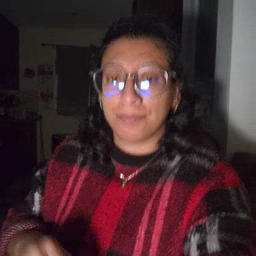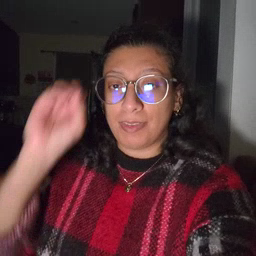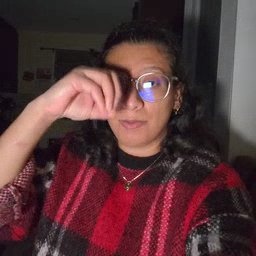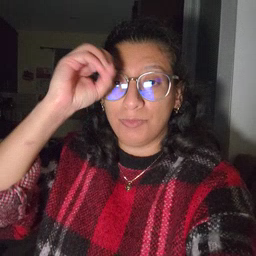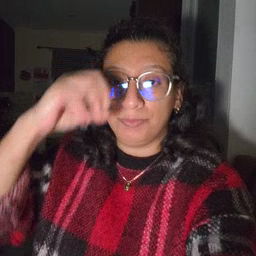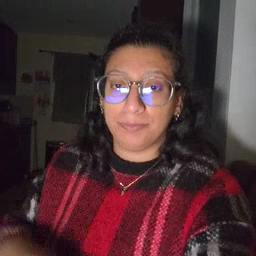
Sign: owl